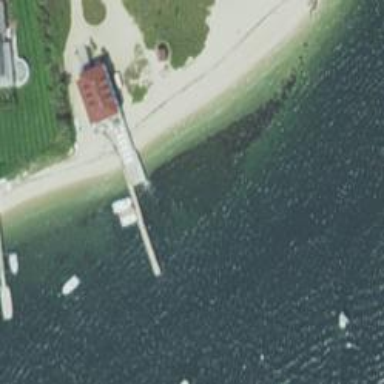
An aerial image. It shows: Man-made pier.